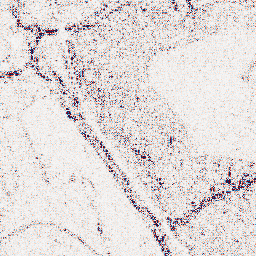
Category: wavelet
Decomposition family: wavelet_dwt
Decomposition parameters: wavelet: db4
level: 1
Upsampling method: quintic
Upsampling parameters: scale: 8
Upsampling scale: 8